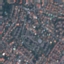
Land use / land cover: Residential